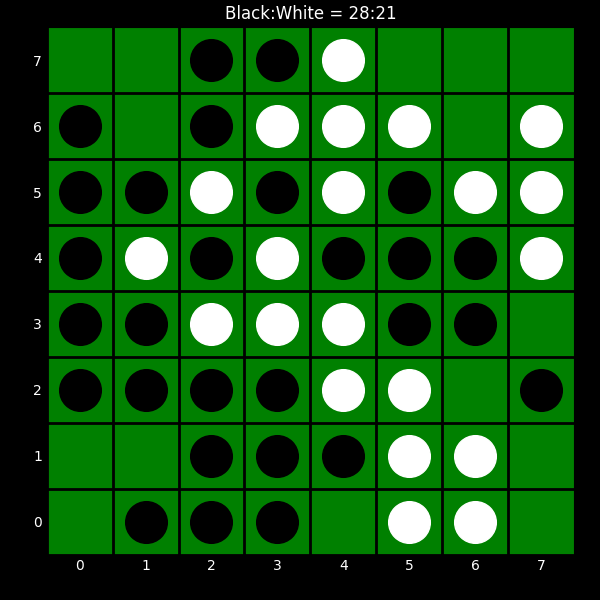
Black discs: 28
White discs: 21